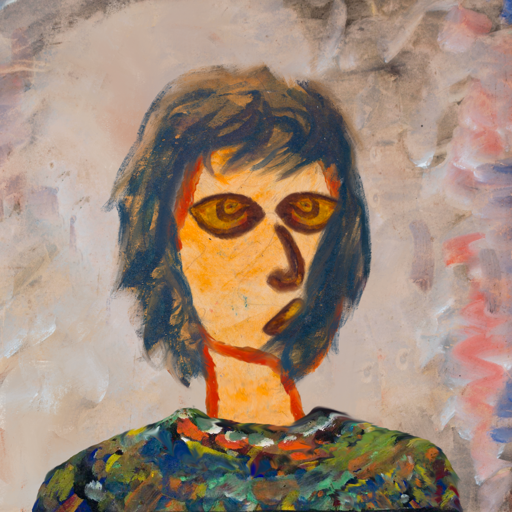
Background: Roy_Bahadur, Head And Neck Side: Experience, Face Side: Comrade, Bust: An_Impression, Hair Side: In_The_Sun, Head Accessory: Blank, Second Necklace: Blank, Necklace: Blank, Baby: Blank